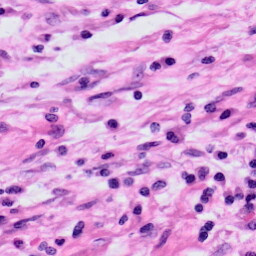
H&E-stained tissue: Skin